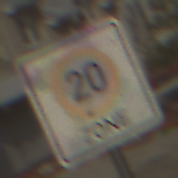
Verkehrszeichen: BeginnZone20
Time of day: MorningAfternoon
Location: Outdoor (Urban)
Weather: PartlyCloudy
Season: NotSpecified
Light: Natural